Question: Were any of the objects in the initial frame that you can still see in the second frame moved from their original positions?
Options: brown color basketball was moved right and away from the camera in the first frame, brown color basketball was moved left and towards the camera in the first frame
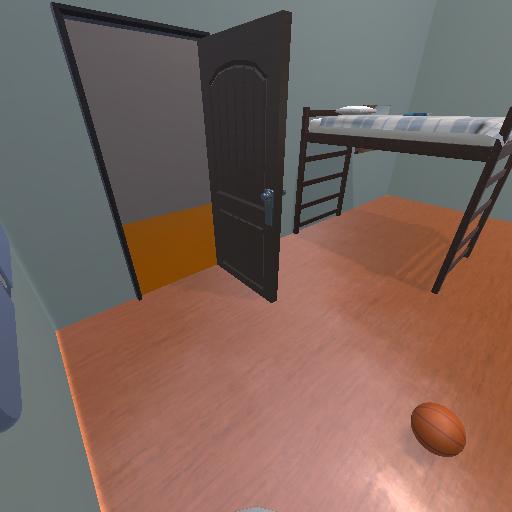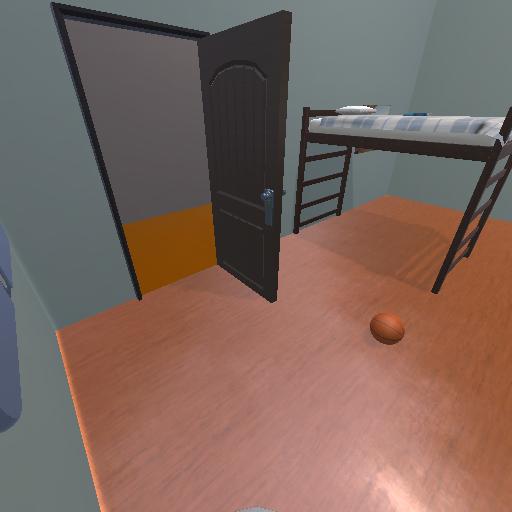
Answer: brown color basketball was moved right and away from the camera in the first frame